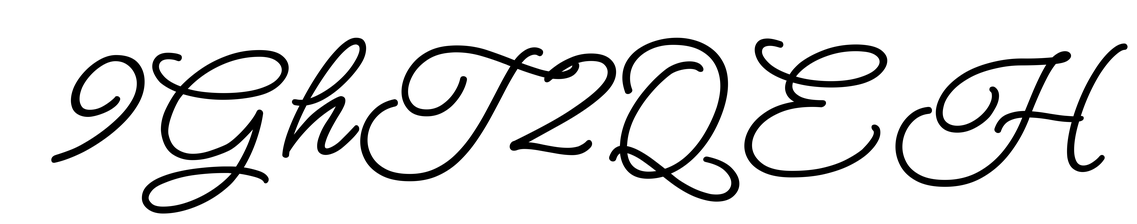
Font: MeowScript-Regular